Breast ultrasound image
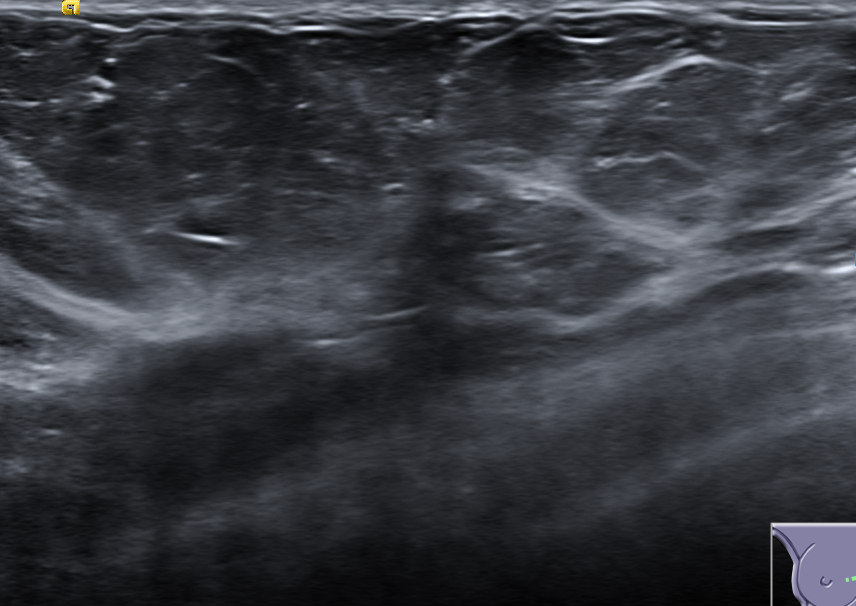
Diagnosis: normal